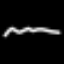
Label: squiggle